Interaction volume radius: 5 \u00c5
Interaction volume height: 30 \u00c5
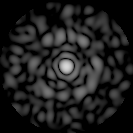
Disorder parameter: 0.8358